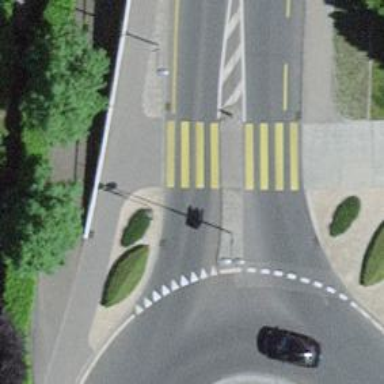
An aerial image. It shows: Marked crossing on footway.